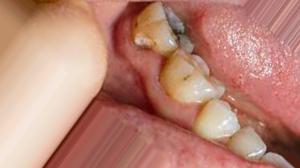
Condition: Caries